Interaction volume radius: 10 \u00c5
Interaction volume height: 10 \u00c5
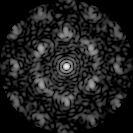
Disorder parameter: 0.5039